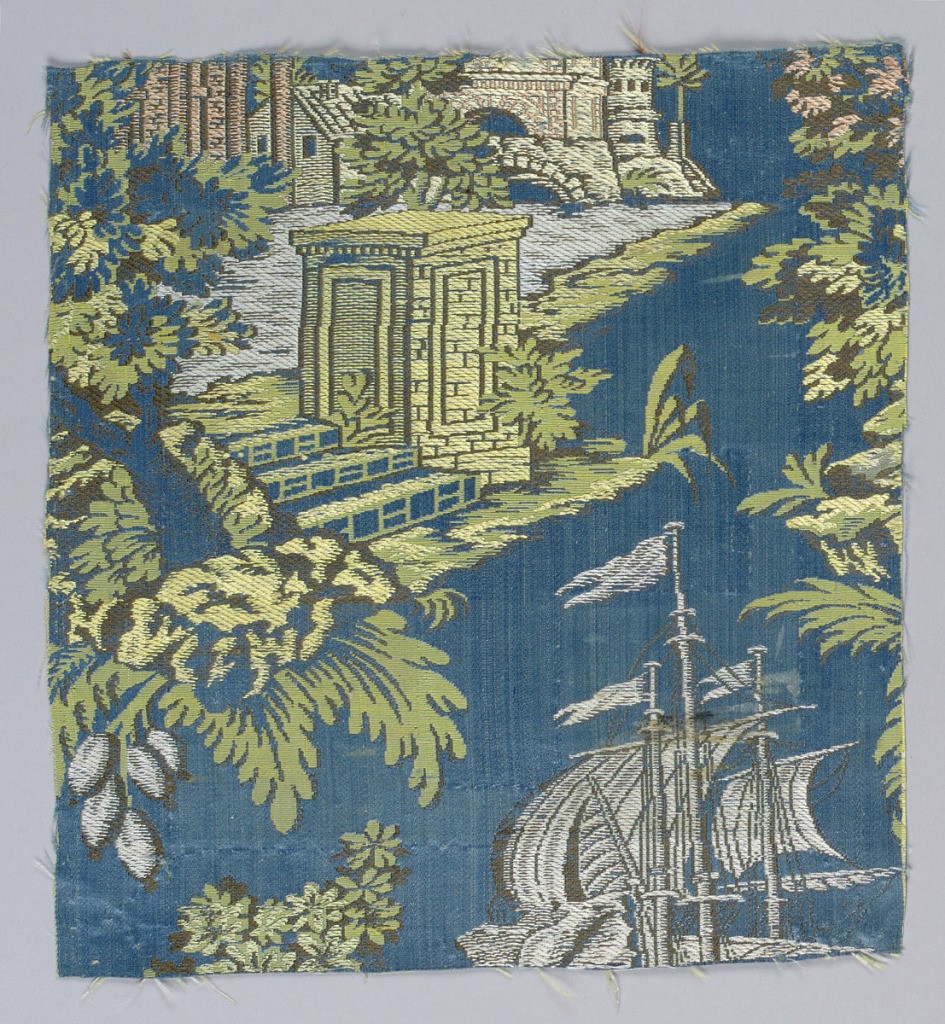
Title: Fragment
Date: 18th century
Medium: silk Technique: satin weave with discontinuous supplementary weft patterning (brocaded) Label: Silk satin with silk brocade
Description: Fragment showing a portion of a ship under sail and a flight of steps leading to a group of buildings.